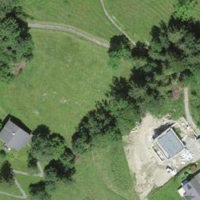
EUNIS habitat code: 43
Species observed at this site:
Geum rivale